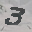
Label: 3